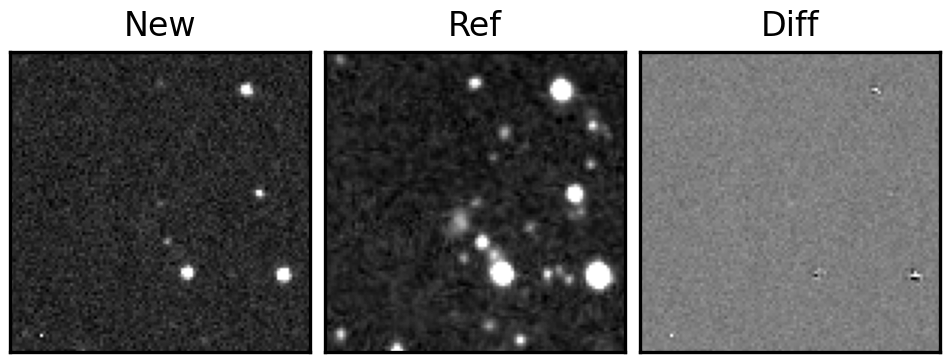
Label: real